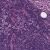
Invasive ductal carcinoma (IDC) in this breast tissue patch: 0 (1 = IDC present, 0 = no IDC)